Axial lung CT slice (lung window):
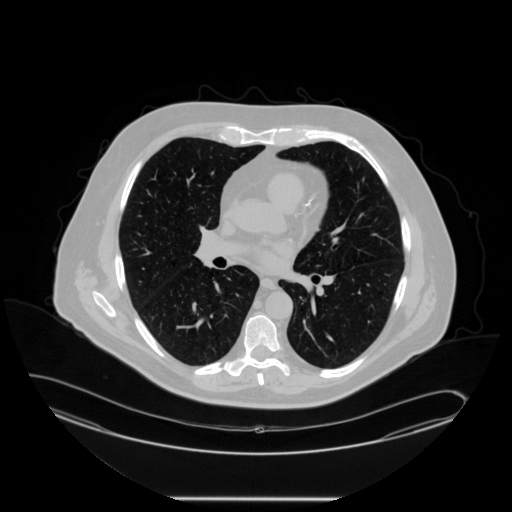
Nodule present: no